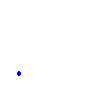
Particle: kaon